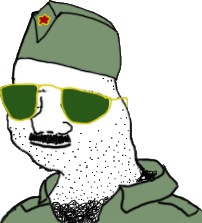
Label: 5_Boomer